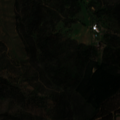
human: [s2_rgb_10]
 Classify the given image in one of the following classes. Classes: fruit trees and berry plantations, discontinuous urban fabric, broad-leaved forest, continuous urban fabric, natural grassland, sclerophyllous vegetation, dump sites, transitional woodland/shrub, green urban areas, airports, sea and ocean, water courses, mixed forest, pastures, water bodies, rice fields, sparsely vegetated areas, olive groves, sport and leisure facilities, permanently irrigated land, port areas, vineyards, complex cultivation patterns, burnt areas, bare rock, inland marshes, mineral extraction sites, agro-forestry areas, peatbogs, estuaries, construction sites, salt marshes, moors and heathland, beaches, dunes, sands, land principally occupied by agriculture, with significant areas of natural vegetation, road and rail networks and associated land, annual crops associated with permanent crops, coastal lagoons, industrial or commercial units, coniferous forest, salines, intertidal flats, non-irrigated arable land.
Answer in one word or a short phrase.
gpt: non-irrigated arable land, broad-leaved forest, transitional woodland/shrub